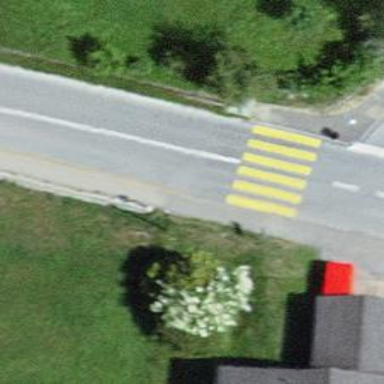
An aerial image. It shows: Zebra crossing on the road.